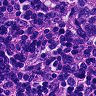
Metastatic tissue present: yes